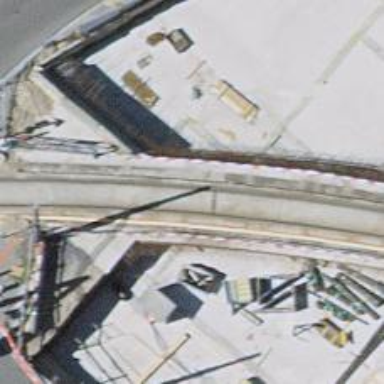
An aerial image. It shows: Railway spur tunnel with one track.